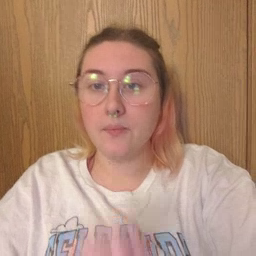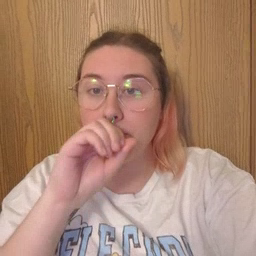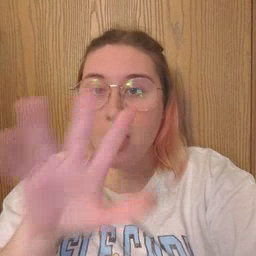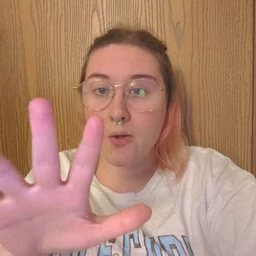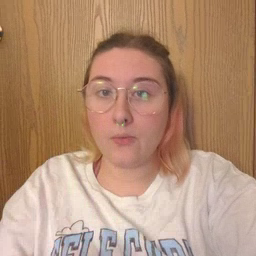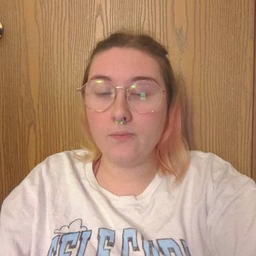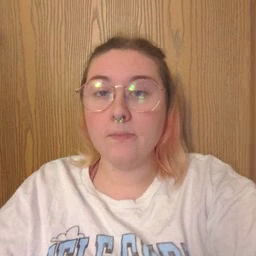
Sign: blow